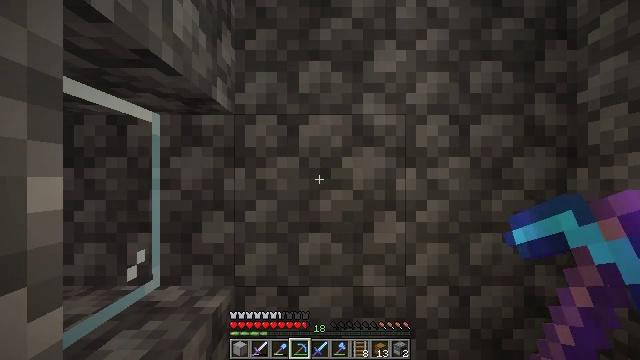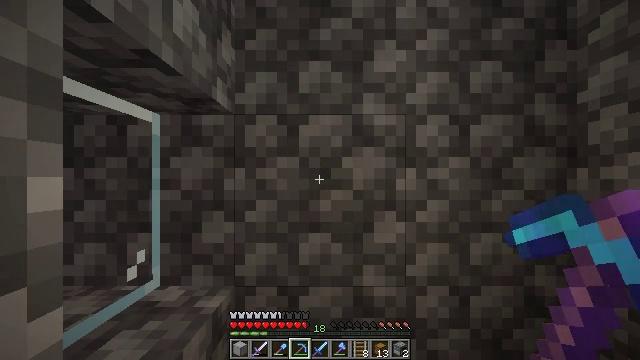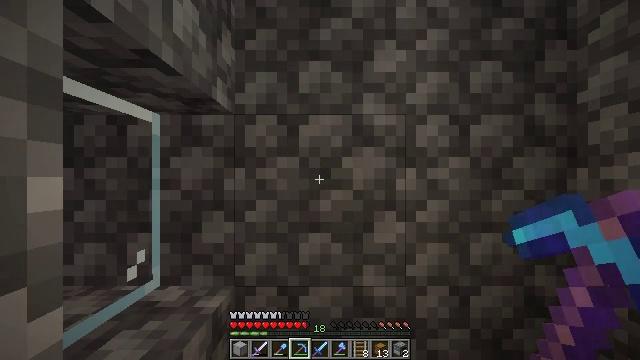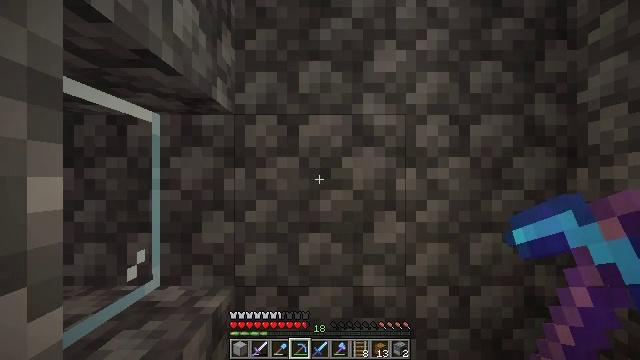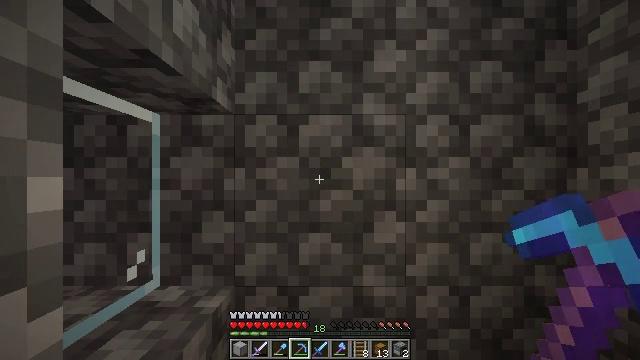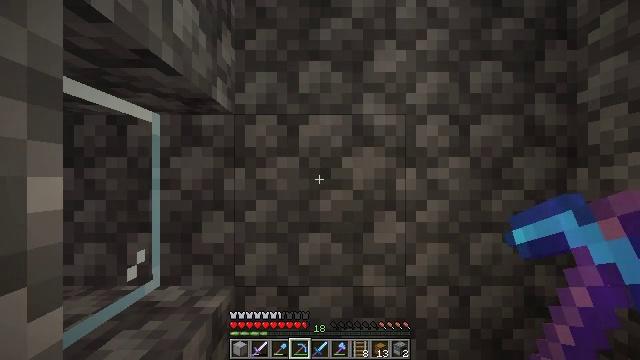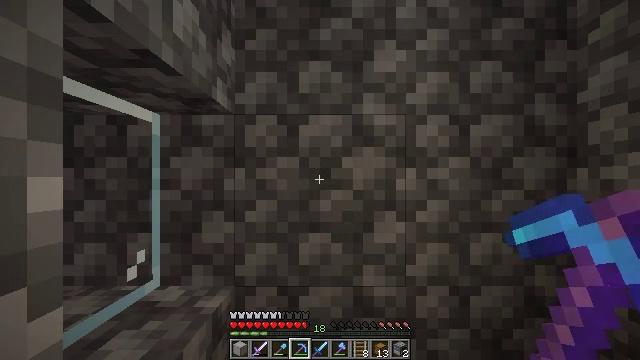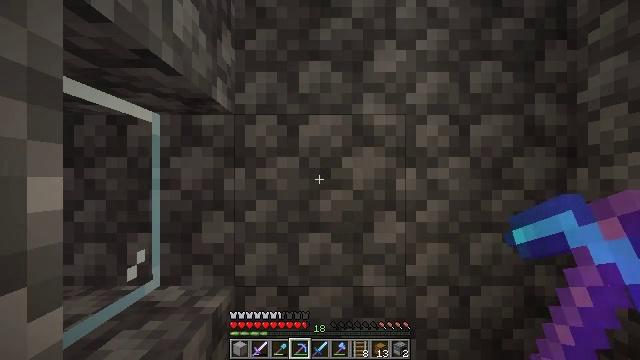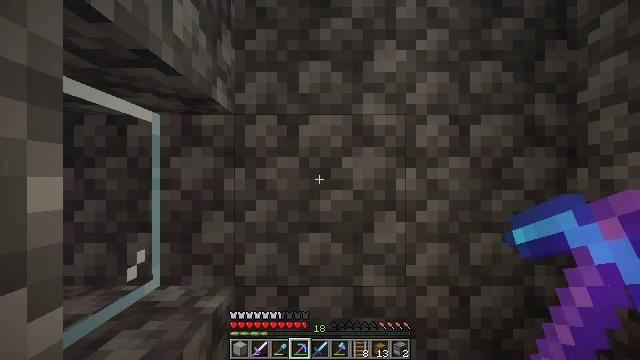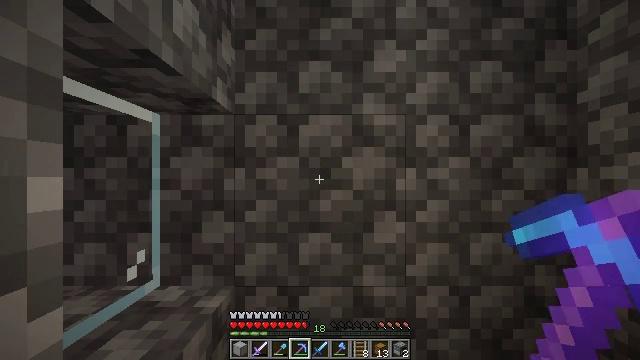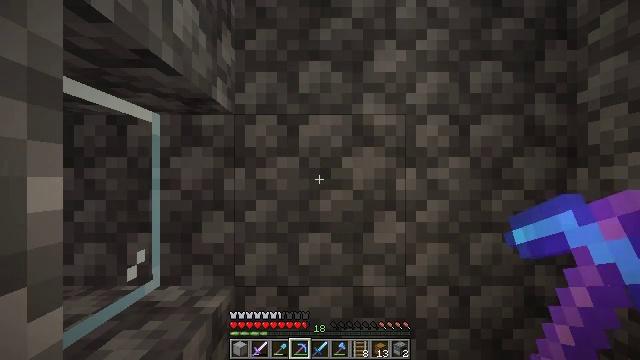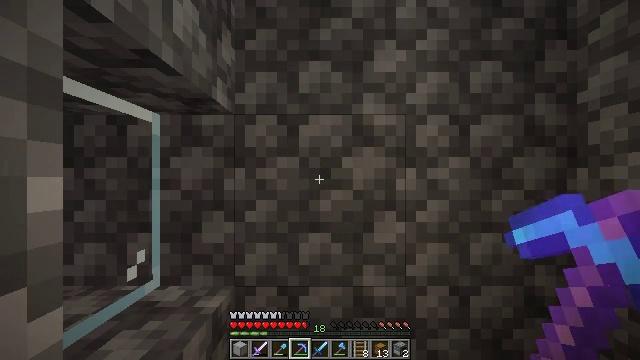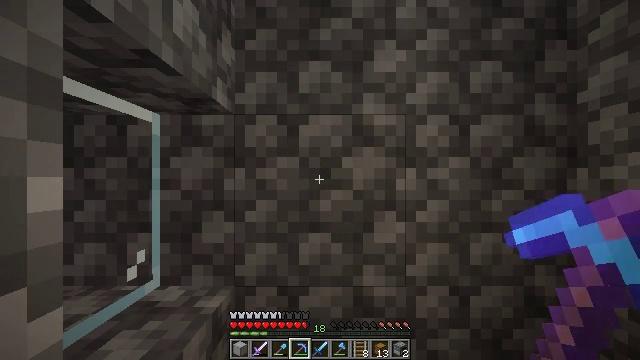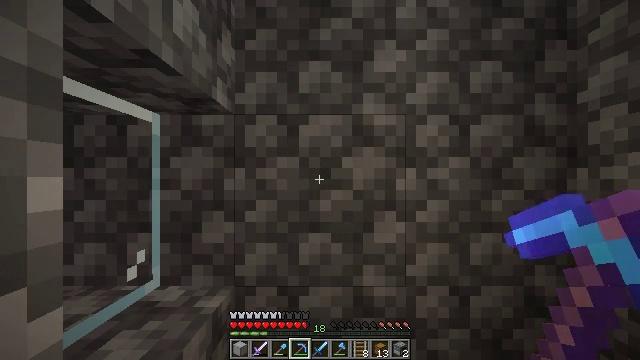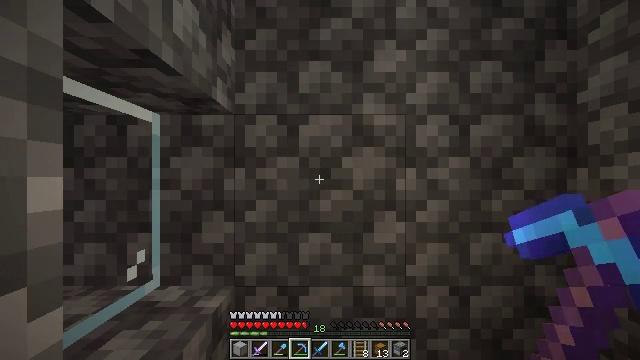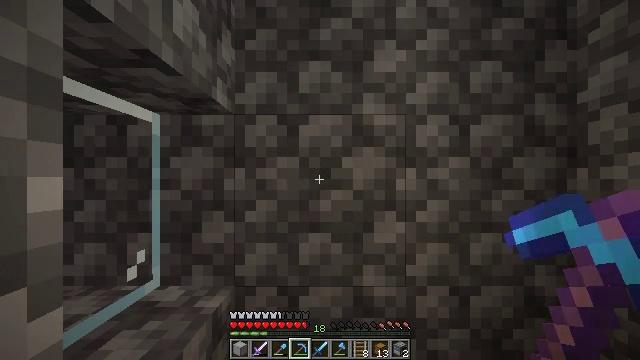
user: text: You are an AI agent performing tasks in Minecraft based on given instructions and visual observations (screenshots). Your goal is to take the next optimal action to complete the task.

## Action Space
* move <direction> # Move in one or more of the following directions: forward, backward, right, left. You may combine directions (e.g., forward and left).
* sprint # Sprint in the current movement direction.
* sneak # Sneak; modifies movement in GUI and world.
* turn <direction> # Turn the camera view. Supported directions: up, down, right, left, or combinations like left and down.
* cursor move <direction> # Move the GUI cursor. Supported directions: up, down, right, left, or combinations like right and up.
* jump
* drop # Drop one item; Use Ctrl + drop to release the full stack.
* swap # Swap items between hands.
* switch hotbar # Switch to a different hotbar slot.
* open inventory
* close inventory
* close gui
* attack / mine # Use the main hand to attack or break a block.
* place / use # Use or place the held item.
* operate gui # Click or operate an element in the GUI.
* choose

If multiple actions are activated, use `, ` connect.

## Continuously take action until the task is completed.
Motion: motion action
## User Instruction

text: Get smooth stone for building.
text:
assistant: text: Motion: no_op
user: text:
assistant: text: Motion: no_op
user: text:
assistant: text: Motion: no_op
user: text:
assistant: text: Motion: no_op
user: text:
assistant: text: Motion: no_op
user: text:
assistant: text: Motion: no_op
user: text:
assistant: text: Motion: no_op
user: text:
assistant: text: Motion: no_op
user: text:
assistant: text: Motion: no_op
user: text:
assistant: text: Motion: no_op
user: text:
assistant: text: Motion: no_op
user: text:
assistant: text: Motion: no_op
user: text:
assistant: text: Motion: no_op
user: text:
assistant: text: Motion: no_op
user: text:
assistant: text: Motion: no_op
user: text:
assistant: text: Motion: no_op
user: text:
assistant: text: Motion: no_op
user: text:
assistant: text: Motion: no_op
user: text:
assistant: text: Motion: no_op
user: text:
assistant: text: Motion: no_op
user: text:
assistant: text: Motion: no_op
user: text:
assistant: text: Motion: no_op
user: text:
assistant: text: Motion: no_op
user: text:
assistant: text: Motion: no_op
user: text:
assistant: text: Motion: no_op
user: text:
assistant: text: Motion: no_op
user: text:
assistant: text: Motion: no_op
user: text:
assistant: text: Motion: no_op
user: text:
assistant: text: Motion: no_op
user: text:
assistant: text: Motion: no_op